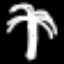
Label: palm tree